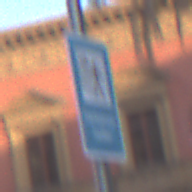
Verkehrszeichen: Verkehrshelfer
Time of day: SunriseSunset
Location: Outdoor (Urban)
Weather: PartlyCloudy
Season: NotSpecified
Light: Natural